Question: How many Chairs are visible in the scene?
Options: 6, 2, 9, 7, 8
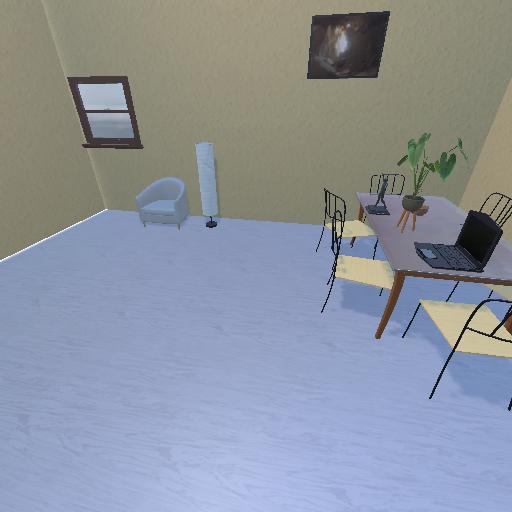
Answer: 6